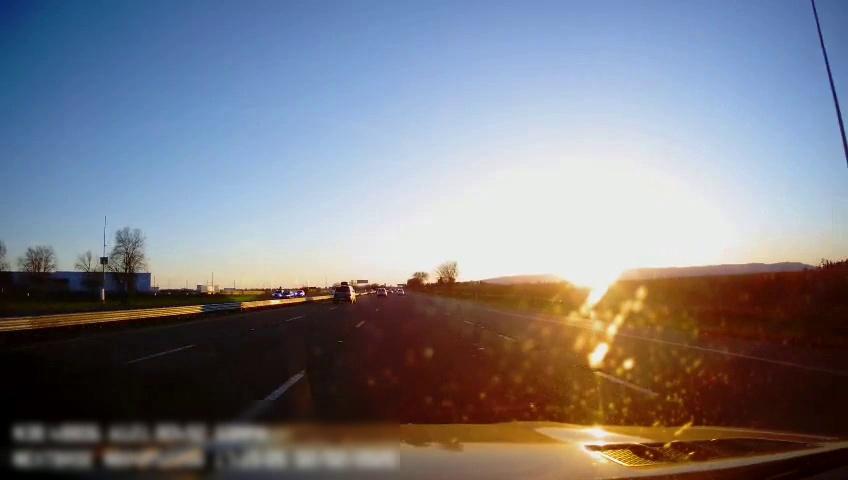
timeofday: Day
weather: Sunny
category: Drivable Space
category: Vehicles | SUV
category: Vehicles | SUV
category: Vehicles | SUV
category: Vehicles | SUV
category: Vehicles | SUV
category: Lanes | Alternate Lane
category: Lanes | Alternate Lane
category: Lanes | Current Lane
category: Lanes | Alternate Lane
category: Lanes | Alternate Lane